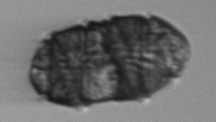
Label: Margalefidinium